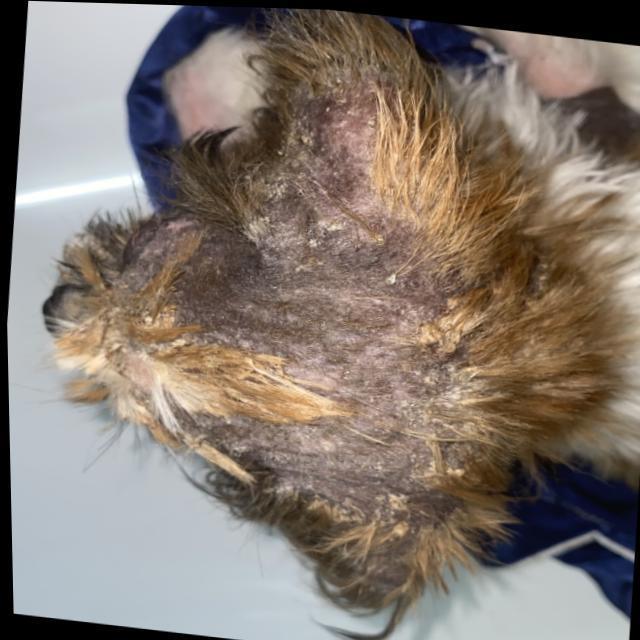
Canine demodicosis (Demodex mange) — caused by Demodex canis mites. Presents with alopecia, follicular papules, pustules, and comedones. Often localized on face and forelimbs.